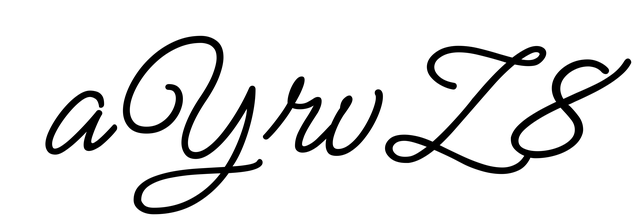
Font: MeowScript-Regular